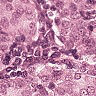
Metastatic tissue present: yes